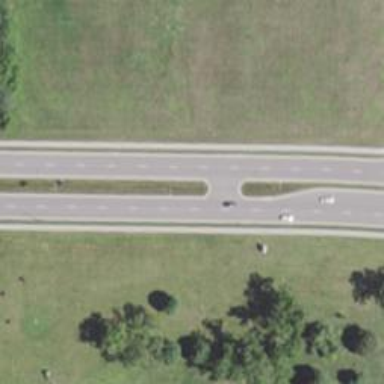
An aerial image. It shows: Tertiary link road.